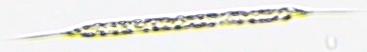
Label: Rhizosolenia